Field crop: maize
Growth stage: 1
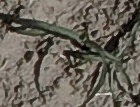
Species: sorghum